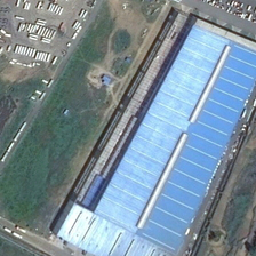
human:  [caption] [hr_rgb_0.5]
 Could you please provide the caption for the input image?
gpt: we can see a large workshop building with blue roof sits among farmland and a parking lot .

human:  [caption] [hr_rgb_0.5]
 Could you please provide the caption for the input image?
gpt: Near the blue factory, there are two parking areas with a grassy ground and a row of van near the road.

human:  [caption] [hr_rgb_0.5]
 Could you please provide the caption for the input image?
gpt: Near the blue factory is a meadow and two parking lots with rows of vans near the road.

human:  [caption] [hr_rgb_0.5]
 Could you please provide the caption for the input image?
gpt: the blue warehouses are near a forest and a parking .

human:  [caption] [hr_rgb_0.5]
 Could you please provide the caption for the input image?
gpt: a blue rectangular industrial building is near a parking lot and meadows .